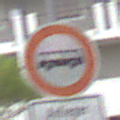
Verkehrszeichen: VerbotKraftomnibusse
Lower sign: PersonengruppenFrei2
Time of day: Midday
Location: Outdoor (Urban)
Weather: Overcast
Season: NotSpecified
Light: Natural